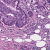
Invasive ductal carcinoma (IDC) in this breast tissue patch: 1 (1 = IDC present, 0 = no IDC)